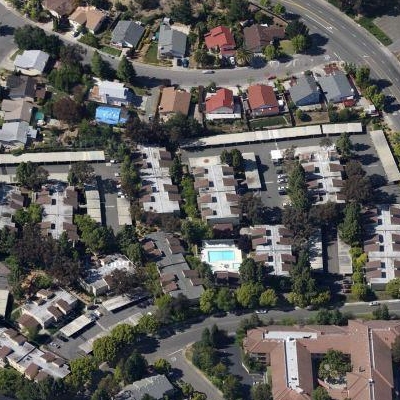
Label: Resident